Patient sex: F
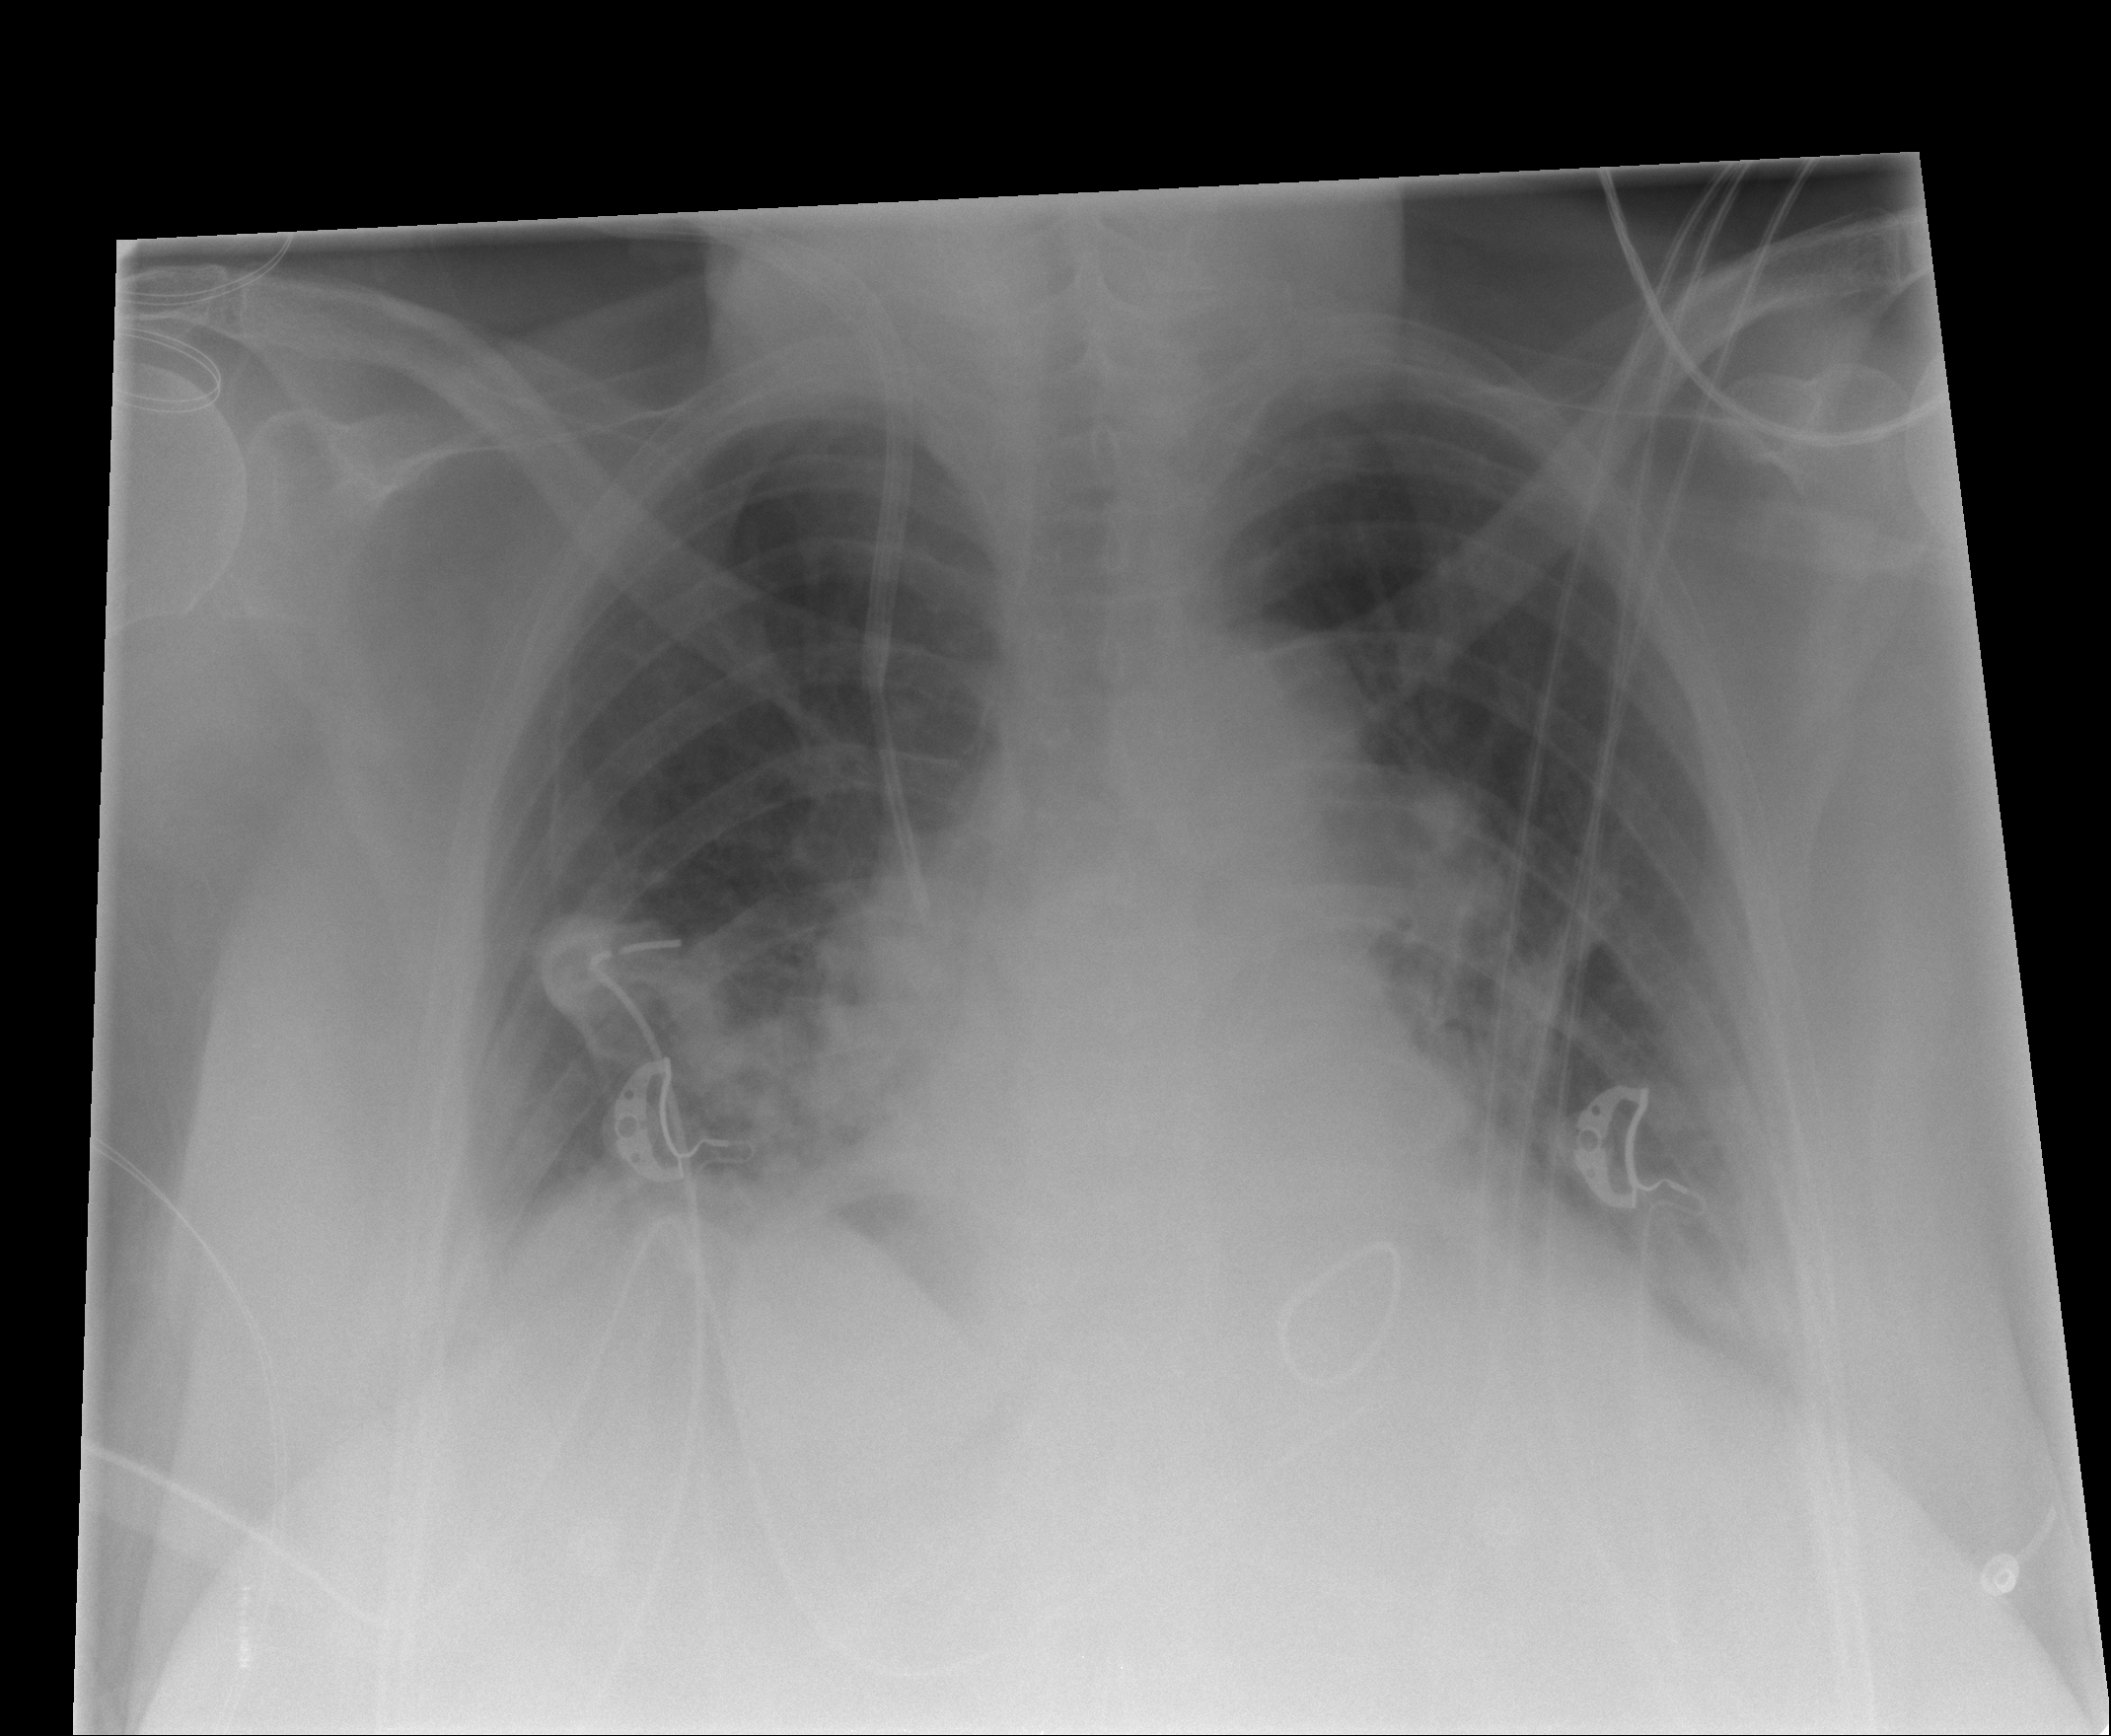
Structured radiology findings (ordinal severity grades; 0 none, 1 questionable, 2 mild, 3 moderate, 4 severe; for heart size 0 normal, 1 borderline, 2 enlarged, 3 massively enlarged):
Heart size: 0
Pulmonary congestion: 2
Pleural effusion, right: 2
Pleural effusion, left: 0
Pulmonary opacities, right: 2
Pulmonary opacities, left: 2
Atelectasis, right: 2
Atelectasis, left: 2